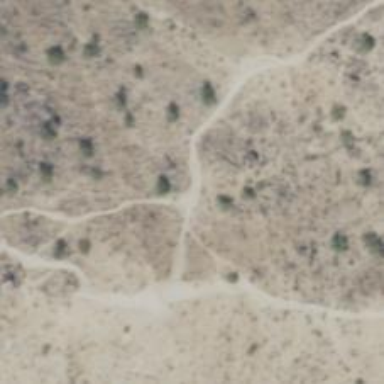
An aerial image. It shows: Hiking trail path.